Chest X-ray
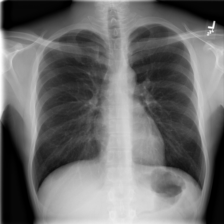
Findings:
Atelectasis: negative
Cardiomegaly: negative
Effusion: negative
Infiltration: negative
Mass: negative
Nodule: negative
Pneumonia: negative
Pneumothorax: negative
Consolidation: negative
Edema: negative
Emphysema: negative
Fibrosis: negative
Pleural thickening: negative
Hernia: negative